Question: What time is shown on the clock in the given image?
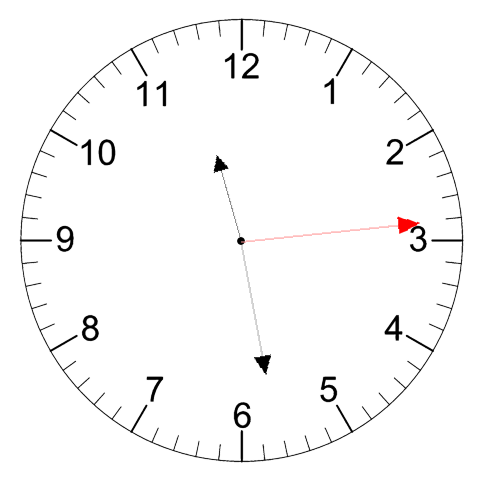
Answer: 11:28:14